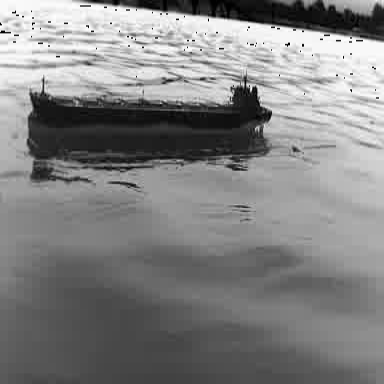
There is a liner in the infrared image.